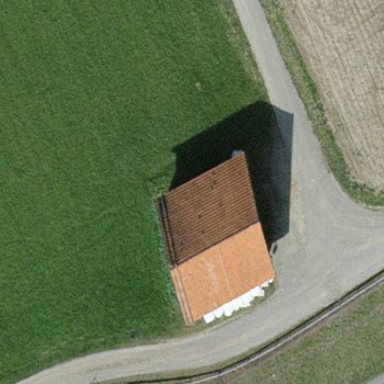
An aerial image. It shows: Rural barn.